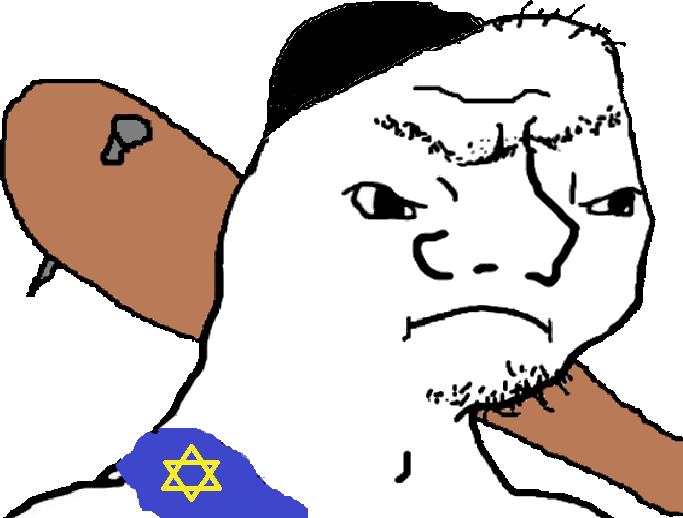
Label: 5_Grug